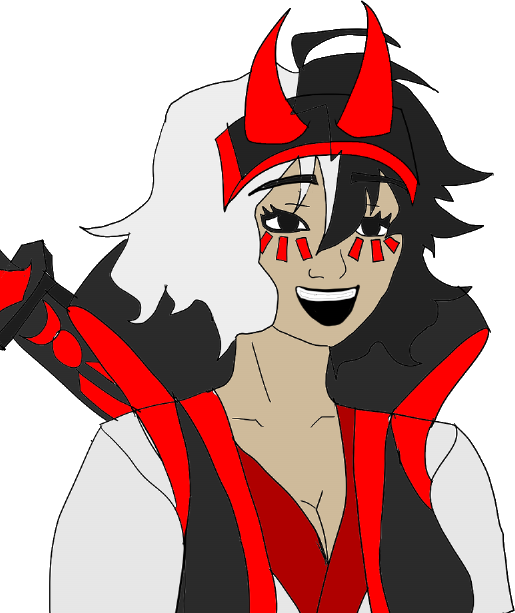
Label: 5_Doomer_Girl